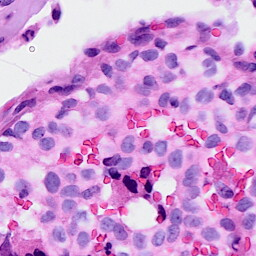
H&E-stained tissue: Breast